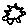
Label: sun